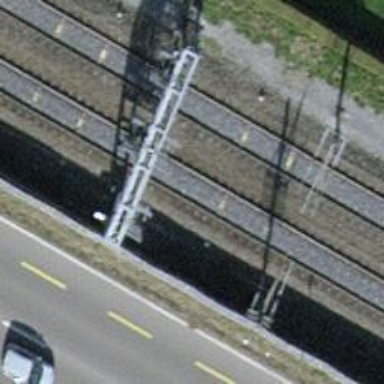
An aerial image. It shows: Railway signal.